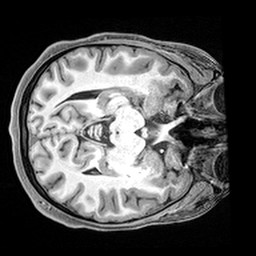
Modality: T1w
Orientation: axial
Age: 20
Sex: female
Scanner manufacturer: siemens
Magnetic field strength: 3 T
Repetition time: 2.4 s
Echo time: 0.0022 s